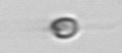
Label: flagellate